Question: I'm looking at the Install4j "Register Add/Remove Item" action and how it affects what appears in the Windows Control Panel Programs area. I'm having a problem with the "Version" that appears in the Control Panel - it doesn't match what I displayed there, and I can't seem to figure out where that's configured.
I use compiler variables to store the product name and product version. These variables are set in the media file area under "Customize Project Defaults/Compiler Variables"
Under "General Settings/Application info" in I4J, I use "${compiler:product-name}" for "Full Name" and "${compiler:product-version}" for "Version". These are both properly set in the media file.
In the "Register Add/Remove Item" action, "Item Name" field, I use "${compiler:product-name} ${compiler:product-version}".
This appears correctly in control panel as the name (Sorry - I had to redact them for posting). However, the version that appears in Control Panel does not appear the way that I want.

I don't see a "Product Version" field on the "Register Add/Remove Item" field, and it doesn't seem to be using the "Application Info" version either. As a matter of fact, the "6.0.48" that appears under the "Version" column in the Control Panel doesn't appear anywhere in my ".install4j" file.
How do I properly set that version, or where is it coming from? Is it to be using "Version" from "General Settings/Application Info"? If so, is that not working as expected?
Thanks for any info...
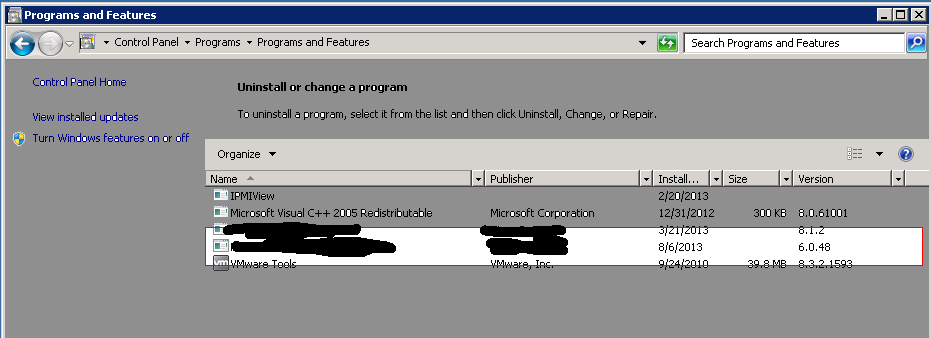
Answer: The "Register Add/Remove item" action uses the value from the "General Settings->Application Info" step, so in your case the resolved value of '${compiler:product-version}'.
If this is not the expected version, maybe it's from an older installation. You can check
'''
HKLM\SOFTWARE\Microsoft\Windows\CurrentVersion\Uninstall\[application ID]
'''
in the windows registry and delete keys there if required.